Field crop: maize
Growth stage: 2
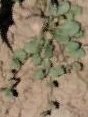
Species: convolvulus